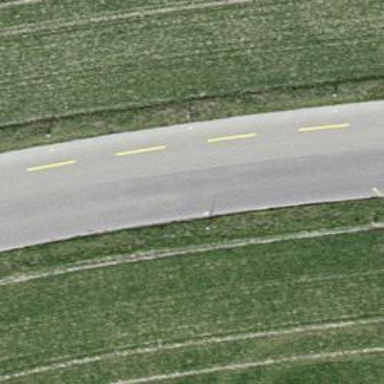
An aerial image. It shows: Secondary road with asphalt surface.